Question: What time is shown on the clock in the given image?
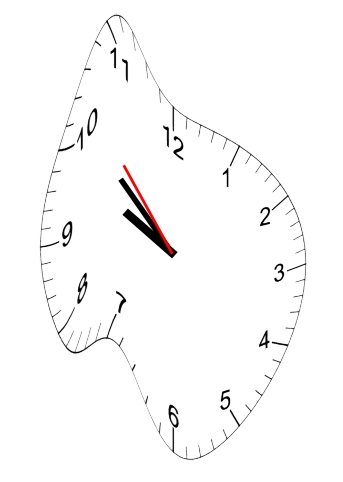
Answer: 09:51:53